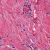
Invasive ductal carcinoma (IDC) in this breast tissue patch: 0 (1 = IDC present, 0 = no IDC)